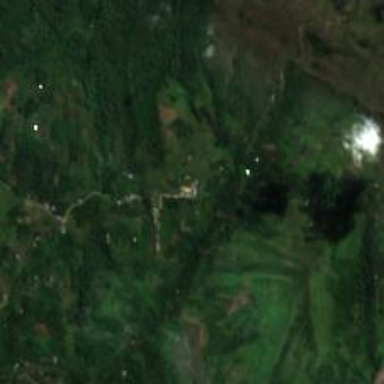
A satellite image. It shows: Small settlement known as hamlet.